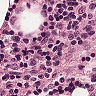
Metastatic tissue present: no